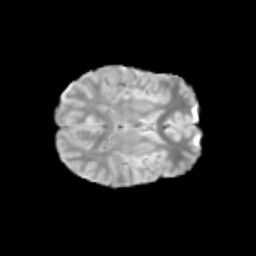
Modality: T2w
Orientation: axial
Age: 11
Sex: female
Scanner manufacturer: siemens
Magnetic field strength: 3 T
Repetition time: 3.8 s
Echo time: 0.07 s